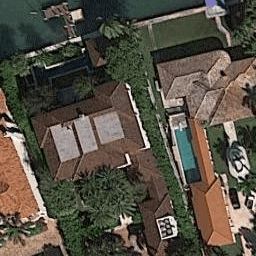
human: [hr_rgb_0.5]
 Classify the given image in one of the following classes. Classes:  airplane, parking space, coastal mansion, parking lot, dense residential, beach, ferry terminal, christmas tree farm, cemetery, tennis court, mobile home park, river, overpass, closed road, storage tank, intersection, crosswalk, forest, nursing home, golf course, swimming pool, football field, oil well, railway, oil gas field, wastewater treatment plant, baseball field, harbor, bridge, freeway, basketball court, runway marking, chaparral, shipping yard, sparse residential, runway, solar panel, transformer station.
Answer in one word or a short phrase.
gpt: coastal mansion